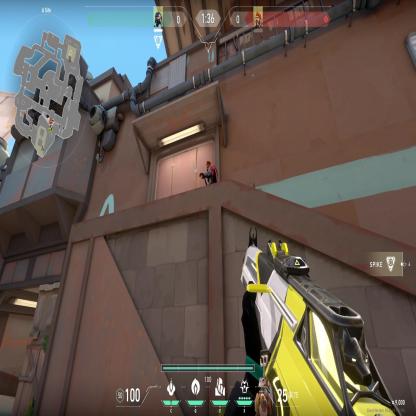
Label: enemy